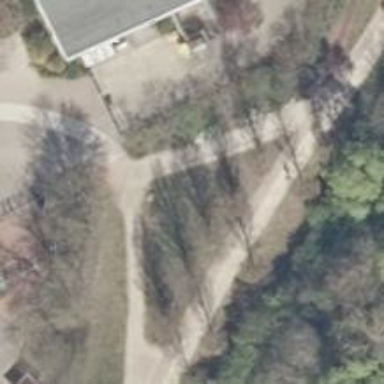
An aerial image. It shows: Compacted footway.